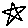
Label: star